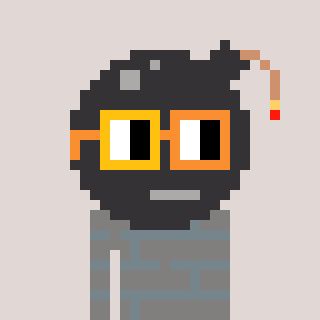
a pixel art character with square yellow and orange glasses, a bomb-shaped head and a bluegrey-colored body on a warm background